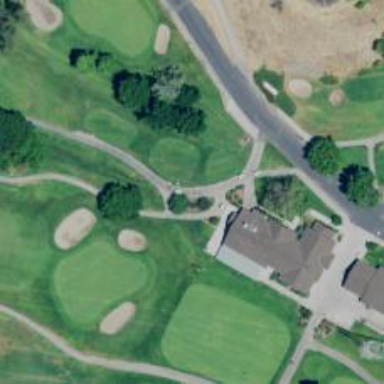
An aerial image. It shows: Service road used as golf cart path.